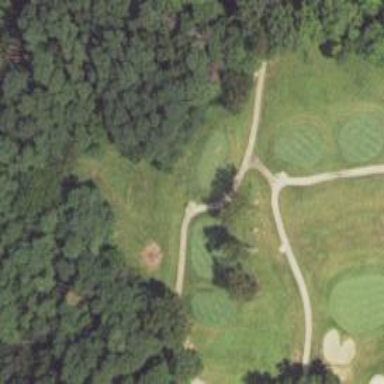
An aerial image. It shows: Asphalt path on golf course.